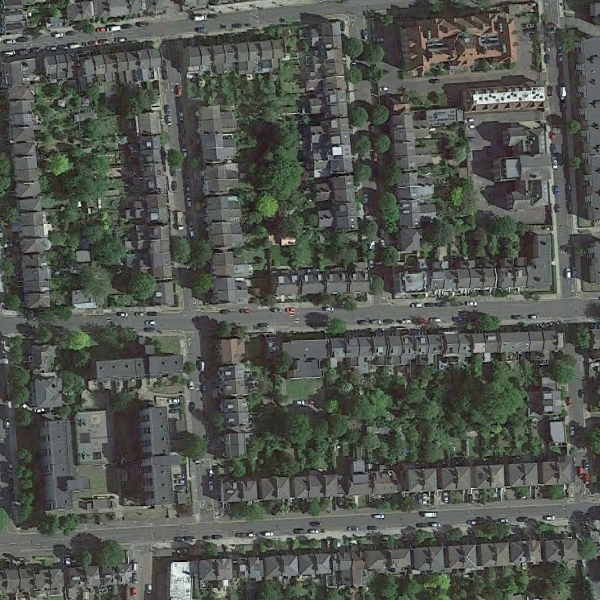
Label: DenseResidential